Question: Currently I'm sending a zpl file to a printer using this way:
'''
/C copy /B zplFile.zpl \localhost\GX420d
'''
In C# I use this code:
'''
System.Diagnostics.Process process = new System.Diagnostics.Process();
System.Diagnostics.ProcessStartInfo startInfo = new System.Diagnostics.ProcessStartInfo();
startInfo.WindowStyle = System.Diagnostics.ProcessWindowStyle.Hidden;
startInfo.FileName = processName; //cmd
startInfo.Arguments = string.Format(processArgument, "tmp.txt");
process.StartInfo = startInfo;
process.Start();
'''
Everything works great, the problem is that I dont have a handshake to know when the printing process finished successfully, for example, if I send a zpl file and the printer does not have labels, or is disconected, the system that executes the command assumes that the printing process finished successfully.
I need to know if the label was printed successfully.
NOTE1: The printer is a GX420d using a USB cable.
Any suggestions?
Editing:
If you see in the below image, there are pending jobs to print, well, maybe as a workaround I can search in this list using C#, is this possible?

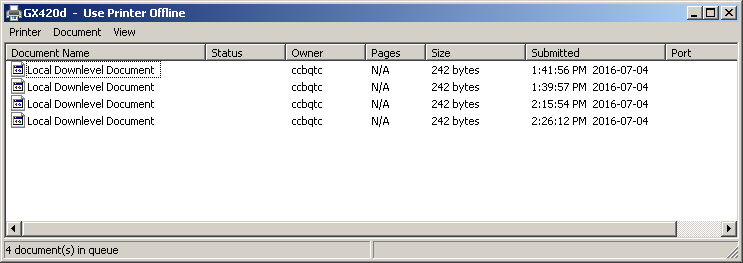
Answer: Well, maybe this workarround will works.
<URL>
If you guys have a better option to resolve this problem I will appreciate your comments.
Just for the record, I search into the printer jobs, and count the pending jobs, if there is more than zero, I assume that it failed.
The steps are:
1.- Send ZPL file to printer.
2.- Use the 'System.Threading.Thread.Sleep' to wait a predetermined time.
3.- Search into printer pending jobs, if count > 0 then it will fail, because I assume that the label does not print successfully.